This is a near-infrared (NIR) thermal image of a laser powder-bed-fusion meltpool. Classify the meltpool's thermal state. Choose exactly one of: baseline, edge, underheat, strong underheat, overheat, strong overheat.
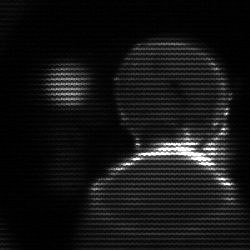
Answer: edge